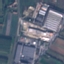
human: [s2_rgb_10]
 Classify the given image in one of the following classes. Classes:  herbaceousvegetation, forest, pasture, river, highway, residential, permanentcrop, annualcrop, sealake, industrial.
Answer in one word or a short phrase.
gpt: Industrial